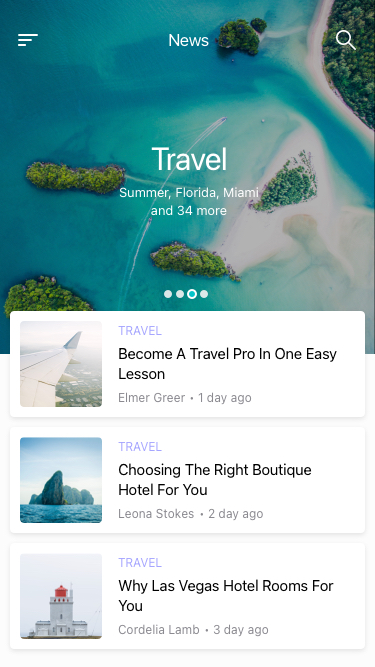
Text in this UI design:
Travel
Summer, Florida, Miami and 34 more
News
Become A Travel Pro In One Easy Lesson
Travel
Elmer Greer
• 1 day ago
Choosing The Right Boutique Hotel For You
Travel
Leona Stokes
• 2 day ago
Why Las Vegas Hotel Rooms For You
Travel
Cordelia Lamb
• 3 day ago